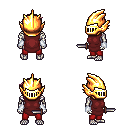
a pixel art fantasy rpg character, male body template, skeleton, maroon tunic, red pants, white blonde pixie cut hairstyle, gold helm, white cloth bracers, dagger, four views (front, back, left, right), 2x2 character sprite sheet, small pixel art, hard edges, no anti-aliasing